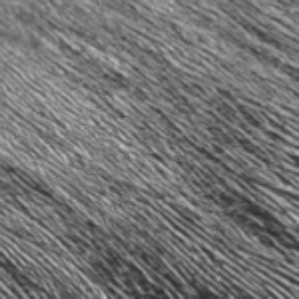
Label: frost